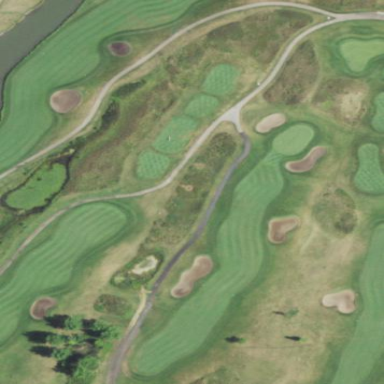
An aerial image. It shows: Area labeled as out of bounds on golf course.